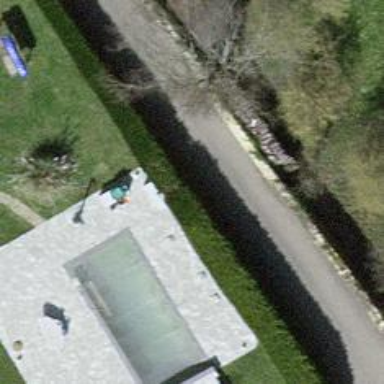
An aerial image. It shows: Swimming pool located in leisure land.